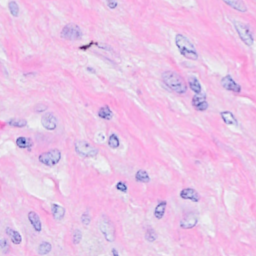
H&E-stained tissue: Breast